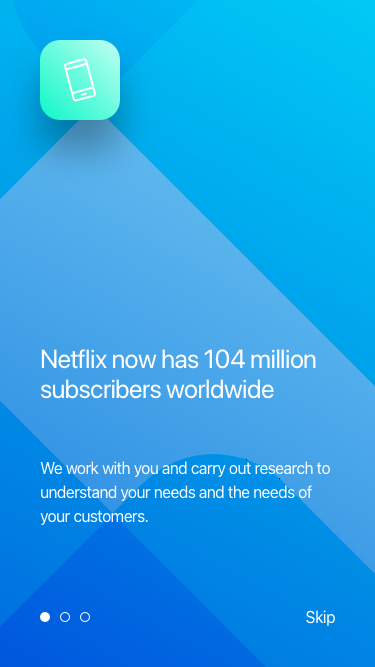
Text in this UI design:
Skip
Netflix now has 104 million subscribers worldwide
We work with you and carry out research to understand your needs and the needs of your customers.